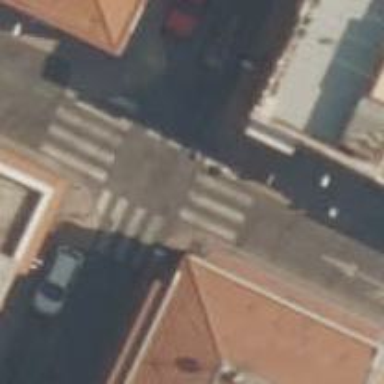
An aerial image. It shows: Uncontrolled zebra crossing on the road.